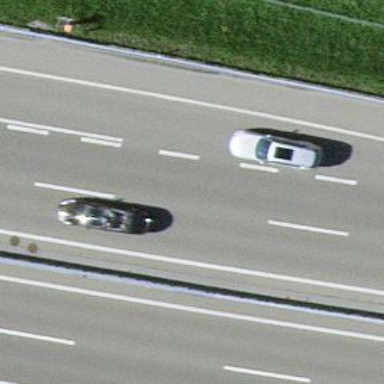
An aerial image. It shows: Asphalt motorway link.